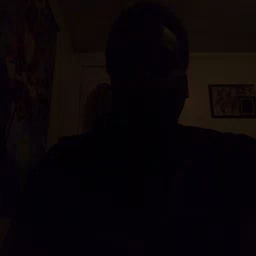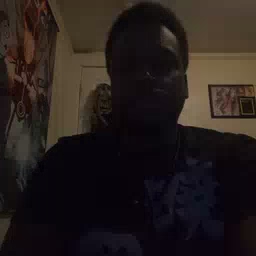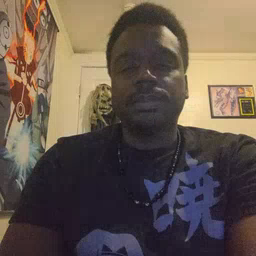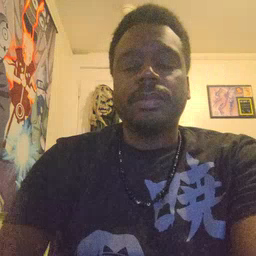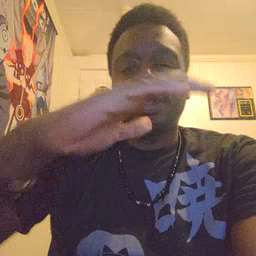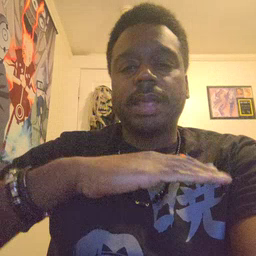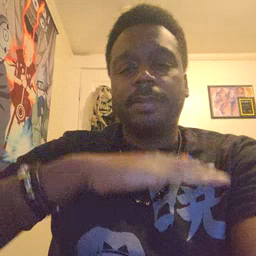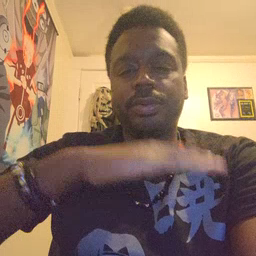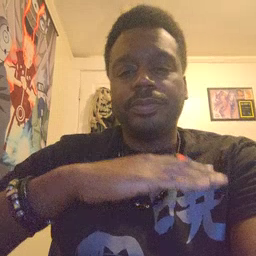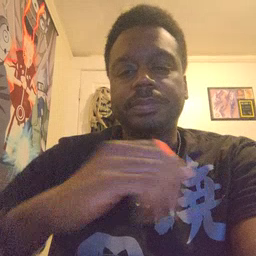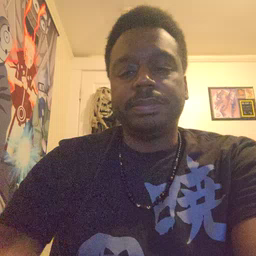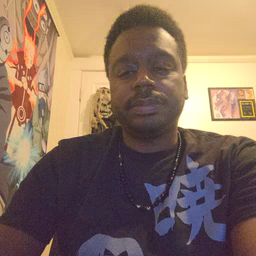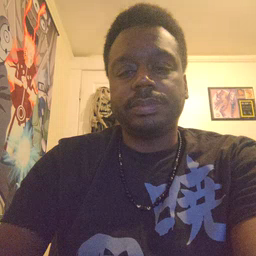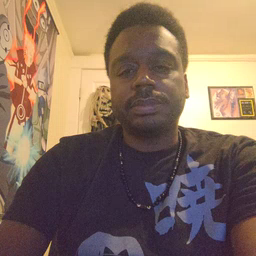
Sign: table